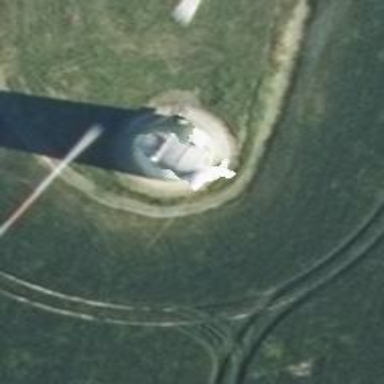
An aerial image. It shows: Wind power generator utilizing wind turbines.